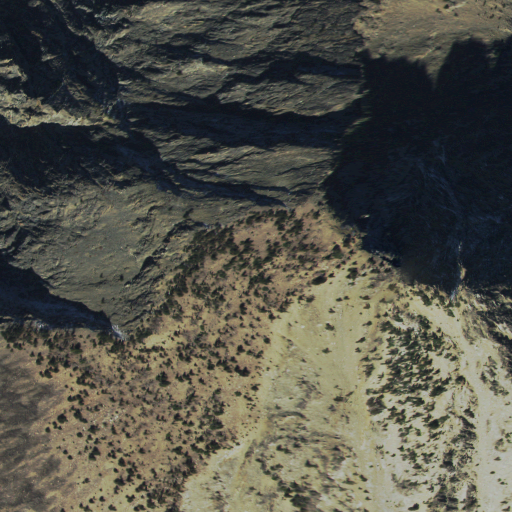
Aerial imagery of mountain in Idaho named Watson Peak containing grassland, evergreen forest, shrub, and barren land